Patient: sex M, age 76
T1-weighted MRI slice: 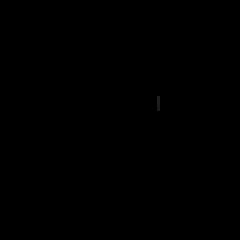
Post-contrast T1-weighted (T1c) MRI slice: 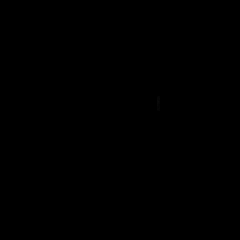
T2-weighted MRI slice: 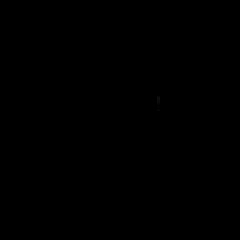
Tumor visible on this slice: no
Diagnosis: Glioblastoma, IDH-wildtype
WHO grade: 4